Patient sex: M
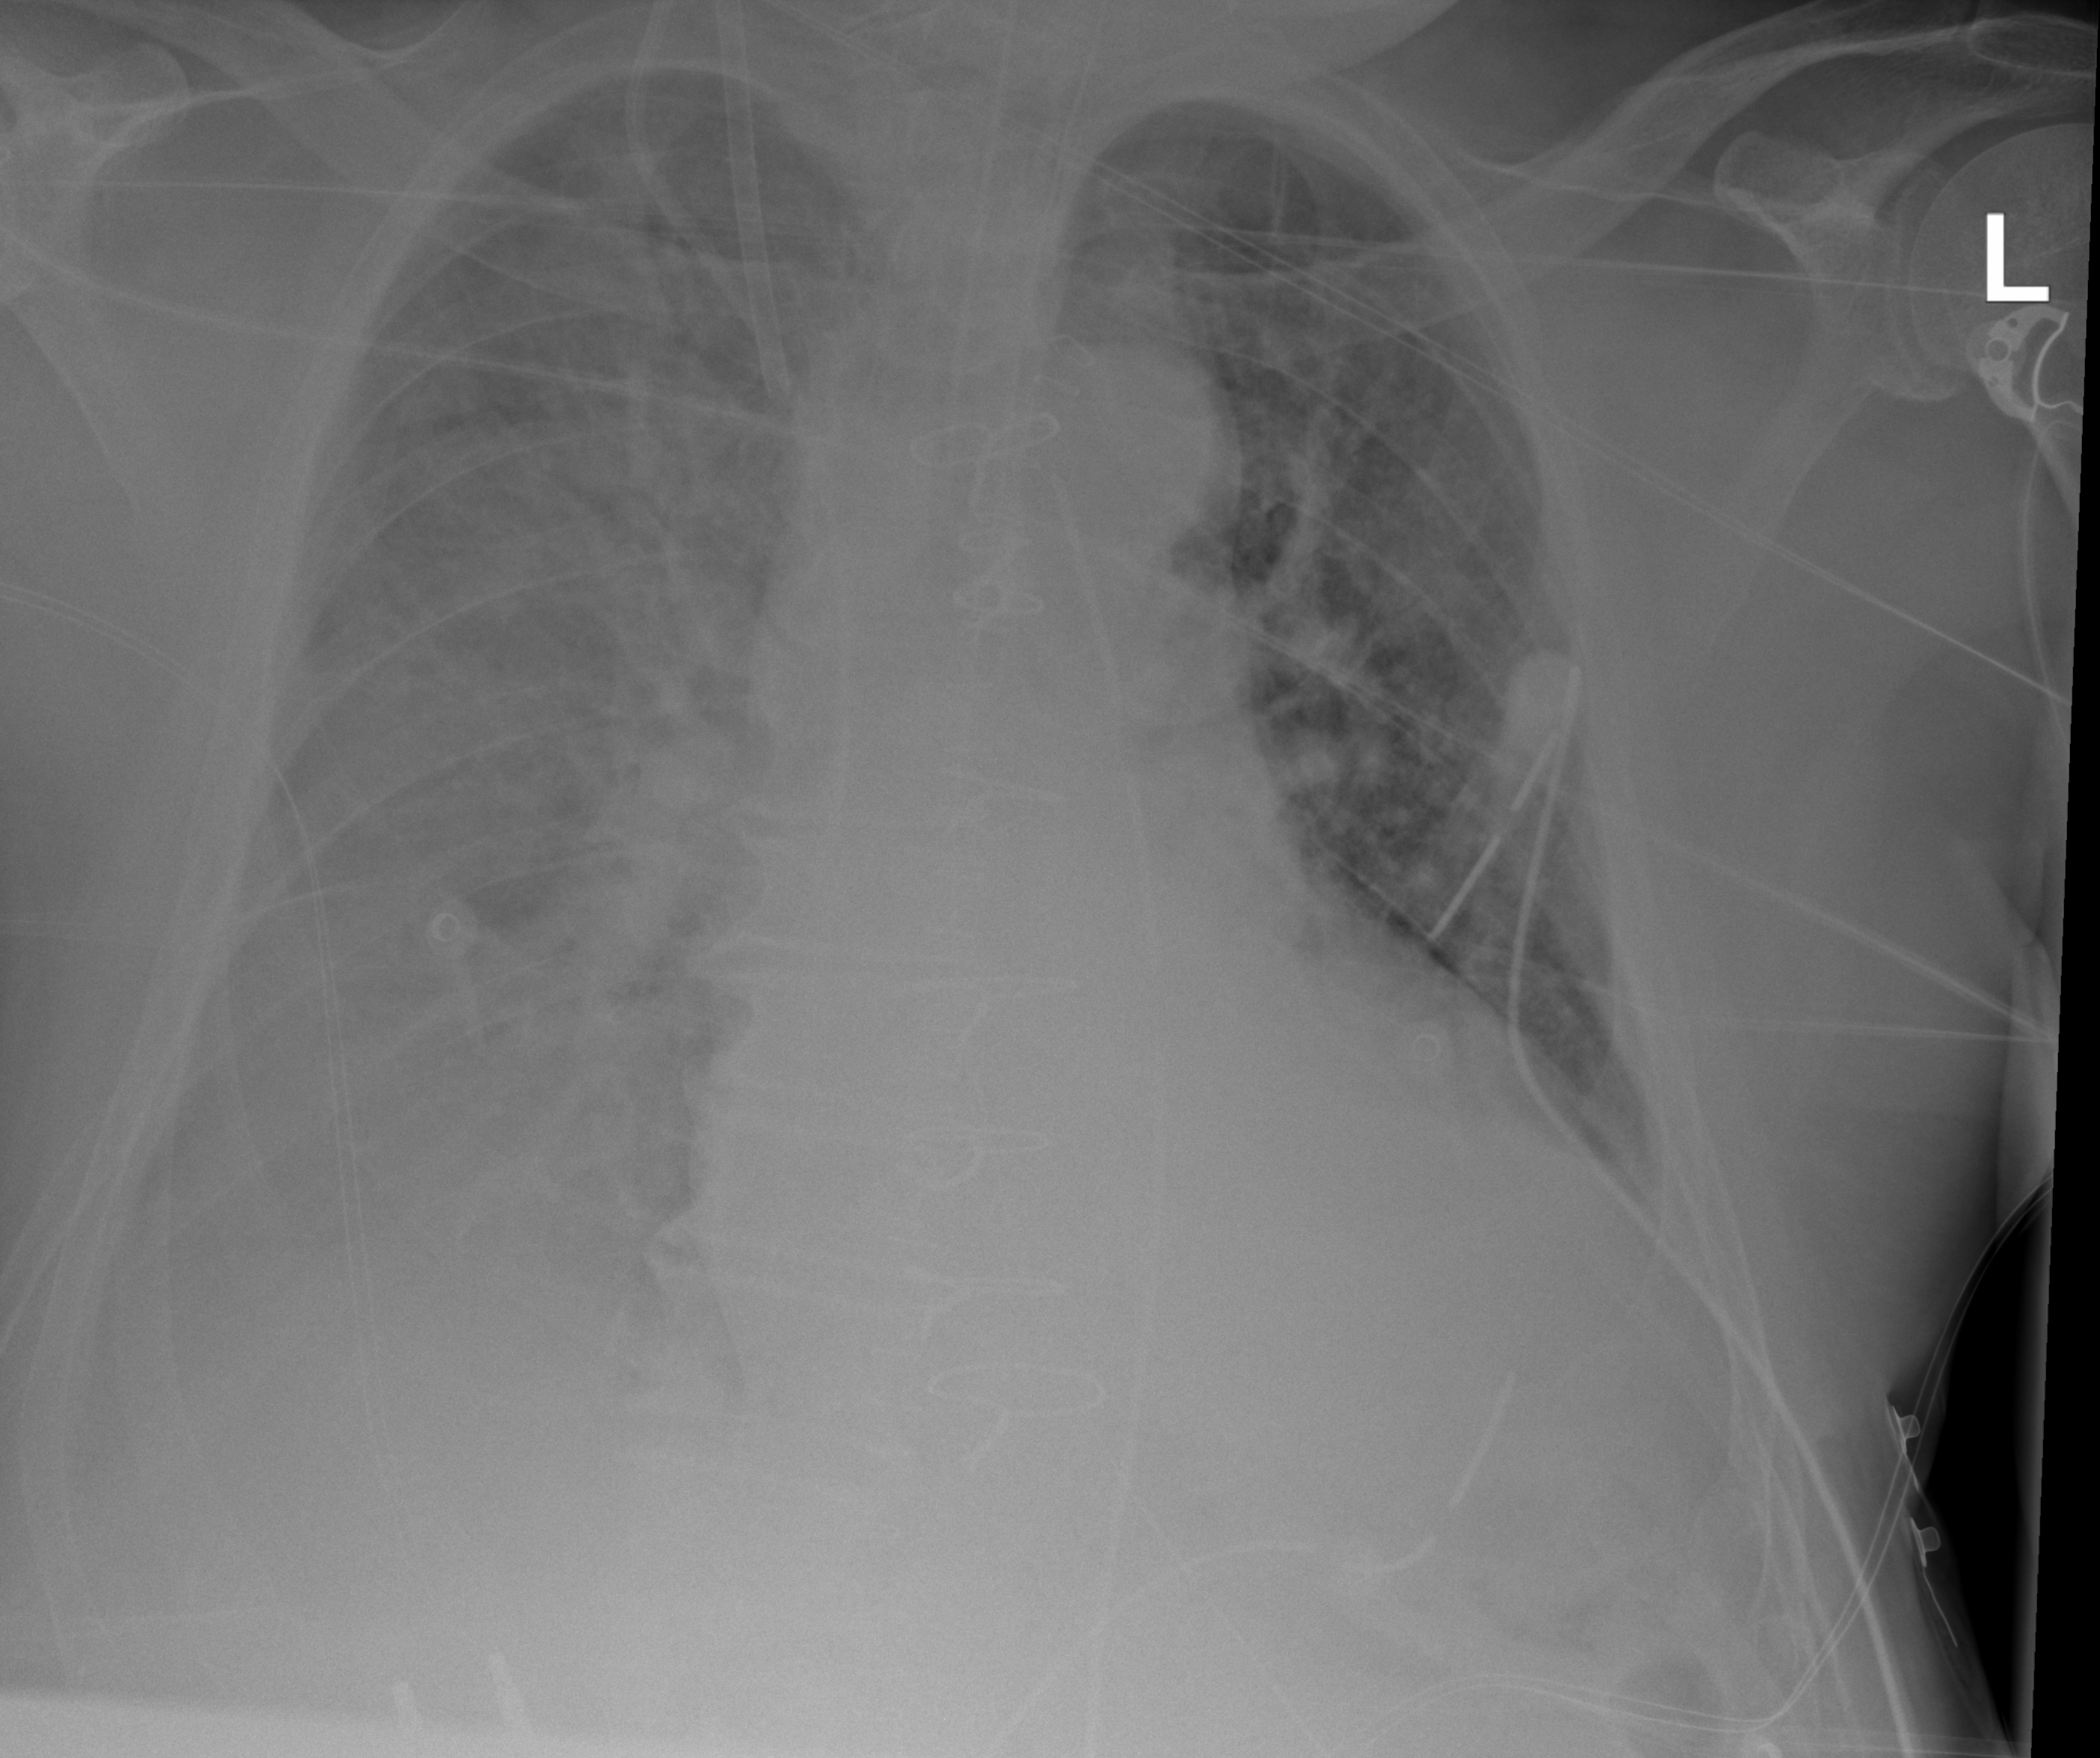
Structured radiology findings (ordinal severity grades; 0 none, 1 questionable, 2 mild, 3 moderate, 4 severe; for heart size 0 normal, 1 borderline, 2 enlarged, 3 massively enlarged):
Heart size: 2
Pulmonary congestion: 3
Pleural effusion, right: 3
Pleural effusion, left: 1
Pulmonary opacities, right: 2
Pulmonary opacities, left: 2
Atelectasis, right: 2
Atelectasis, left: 1